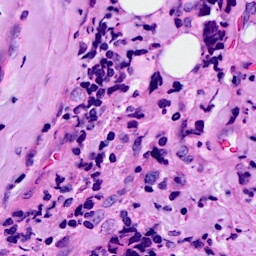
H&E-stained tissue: Breast